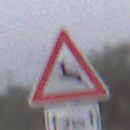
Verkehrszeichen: WildwechselRechts
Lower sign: LaengeEinerStrecke2
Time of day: SunriseSunset
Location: Outdoor (Nature)
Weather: Clear
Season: NotSpecified
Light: Natural